【题型】证明题　【知识点】平面几何　【难度】easy
(1) 如图，锐角 \(\alpha\) 和线段 \(m\)，用尺规作出一个以线段 \(m\) 为直角边，\(\alpha\) 为内角，\(\angle ACB\) 为 \(90^\circ\) 的 \(Rt\triangle ABC\)（保留作图痕迹，不写作法）。
(2) 根据（1）中所画图形证明 \(\sin^2 \alpha + \cos^2 \alpha = 1\)。

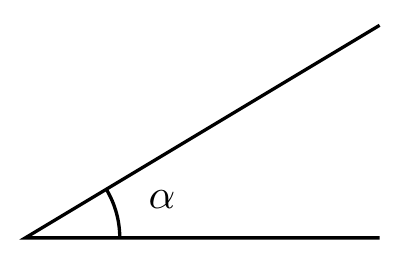
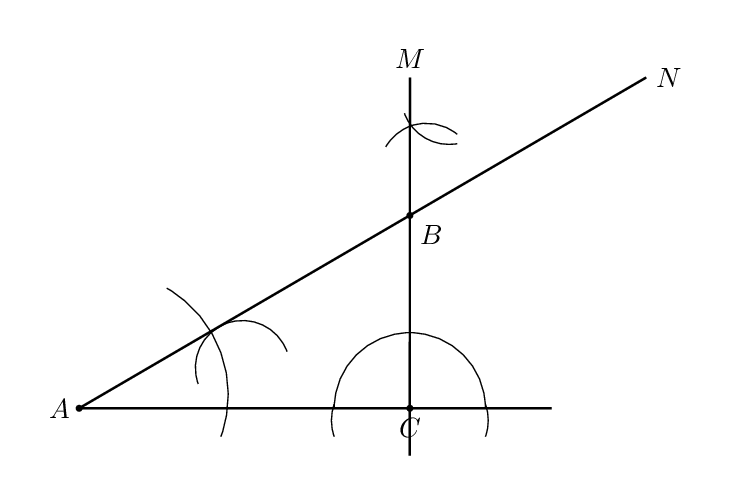
【解答】
【答案】（1）见解析；（2）见解析
【分析】（1）作线段 \(AC = m\)，过点 \(C\) 作 \(CM \perp AC\)，作 \(\angle NAC = \alpha\)，射线 \(AN\)，交 \(CM\) 于点 \(B\)，\(\triangle ABC\) 即为所求；（2）利用勾股定理，三角函数的定义证明即可。
【详解】（1）解：如图，\(\text{Rt}\triangle ABC\) 即为所求。

（2）证明：\(\because \angle ACB = 90^\circ\)，
\(\therefore AB^2 = AC^2 + BC^2\)，
\(\because \sin\alpha = \frac{BC}{AB},\ \cos\alpha = \frac{AC}{AB}\)，
\[
\therefore \sin^2\alpha + \cos^2\alpha = \frac{BC^2}{AB^2} + \frac{AC^2}{AB^2} = \frac{BC^2 + AC^2}{AB^2} = \frac{AB^2}{AB^2} = 1.
\]
【点睛】本题考查了作一个角等于已知角、作垂线、作三角形、勾股定理、三角函数，熟练掌握勾股定理和三角函数是解题关键。
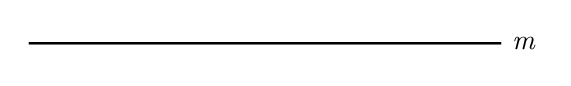